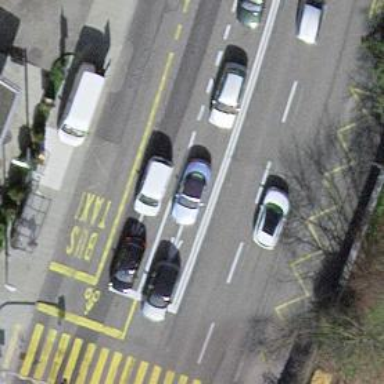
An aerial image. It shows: Primary road with asphalt surface.